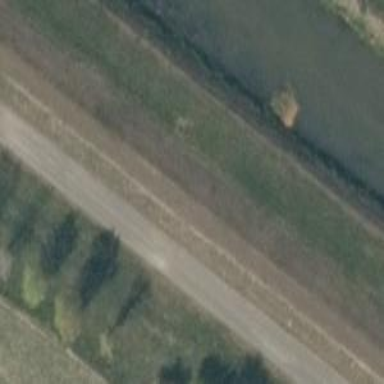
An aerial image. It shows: Abandoned railway.